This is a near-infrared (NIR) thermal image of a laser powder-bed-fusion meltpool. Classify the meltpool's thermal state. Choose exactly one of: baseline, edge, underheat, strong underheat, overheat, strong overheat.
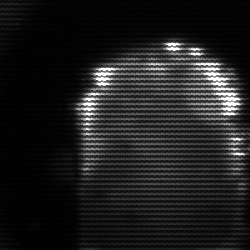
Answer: baseline